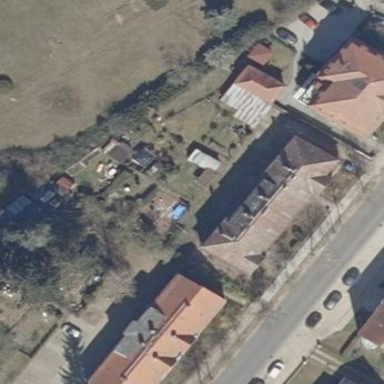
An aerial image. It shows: Residential building with mansard roof.